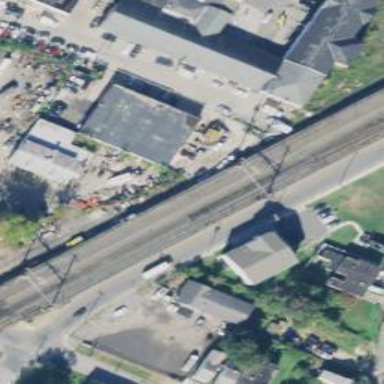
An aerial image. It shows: Railway track with contact line for electrification.